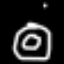
Label: donut